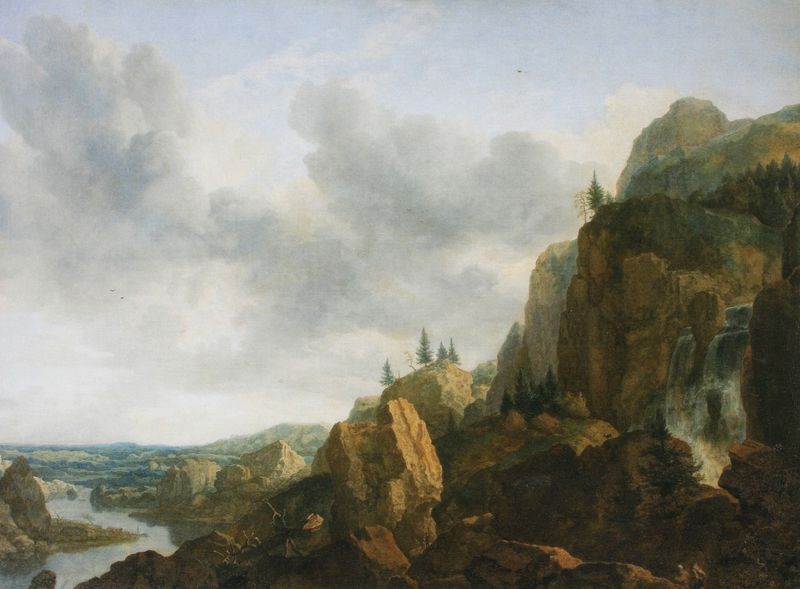
Titel: Nördliche Gebirgslandschaft mit Wasserfall
Künstler: Allaert van Everdingen
Standort: Kopenhagen
Institution: Statens Museum for Kunst
Schlagwörter: baum, berg, blau, felsen, gemälde, gestein, gewitter, himmel, mann, schatten, wasser, weiß, wolken, aquarell, bäume, fluss, grün, landschaft, ocker, ufer, braun, grau, licht, ausblick, blick, beige, malerei, mensch, stein, steine, öl, bach, baumstamm, ferne, horizont, natur, spiegelung, stamm, weite, gewässer, realismus, tal, wald, wasserfall, anhöhe, aussicht, gischt, ruhe, ansicht, naturalismus, abhang, berge, berghang, fels, gebirge, gipfel, landschaftsmalerei, schlucht, friedrich, romantik, tannen, querformat, turner, melancholie, menschenleer, leinwand, nadelbaum, tanne, lanschaft, karg, wanderer, gebirgsbach, fichten, frei, brocken, caspar david friedrich, lanschaftsmalerei, windung, koch, rhein, sachsen, landschaftsdarstellung, romatik, fesen, kreidefelsen, wolke, verblauung